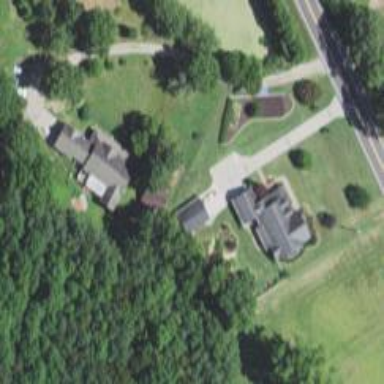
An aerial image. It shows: Driveway leading to service road.